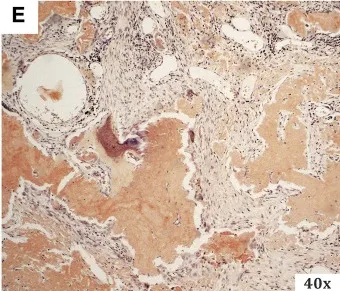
A summary of the special staining techniques used during the histopathological evaluation. Congo red [ light microscopy.
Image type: pathology (congo_red)